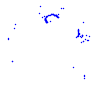
Particle: proton